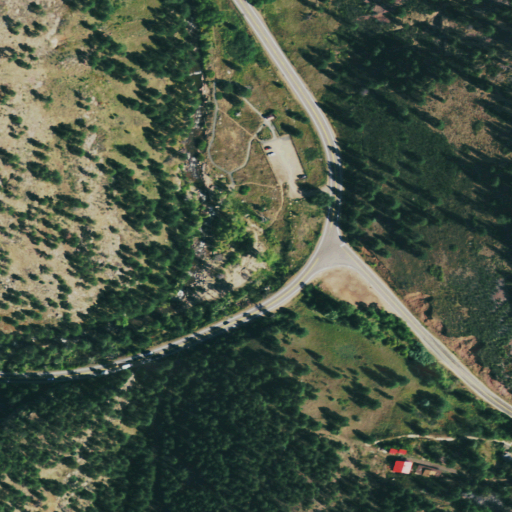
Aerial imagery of valley in Colorado named Left Hand Canyon containing evergreen forest, shrub, open development, low intensity development, and medium intensity development